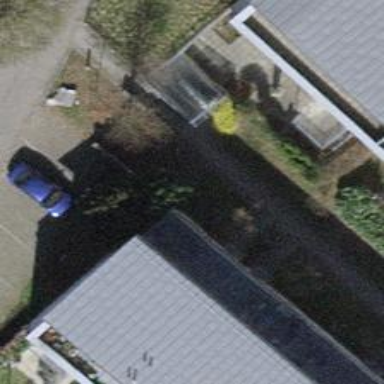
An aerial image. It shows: Flat-roofed building.